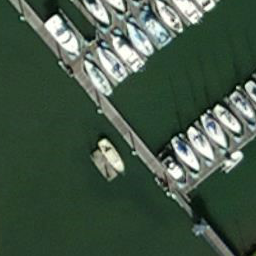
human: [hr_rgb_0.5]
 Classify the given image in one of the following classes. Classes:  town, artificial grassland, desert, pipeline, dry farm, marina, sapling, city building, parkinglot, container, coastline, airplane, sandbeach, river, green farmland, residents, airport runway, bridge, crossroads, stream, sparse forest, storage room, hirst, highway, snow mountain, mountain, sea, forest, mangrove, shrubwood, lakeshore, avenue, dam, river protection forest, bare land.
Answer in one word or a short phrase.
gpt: marina